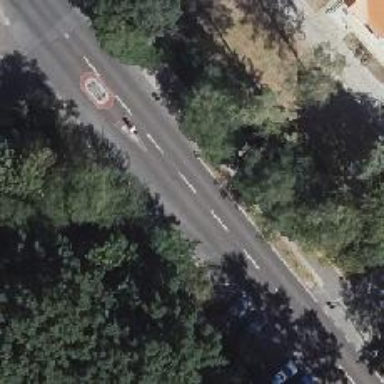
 there is bus stop designated for parking."